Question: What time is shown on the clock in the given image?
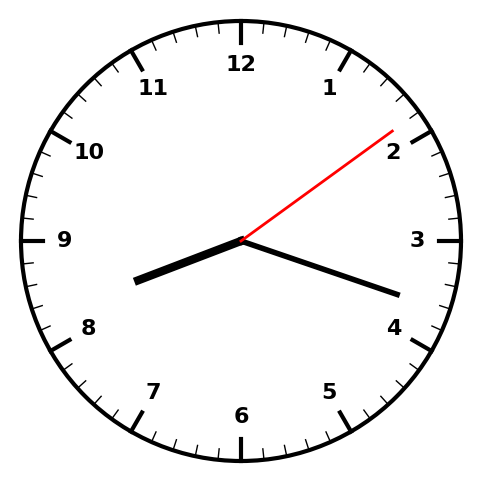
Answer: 08:18:09